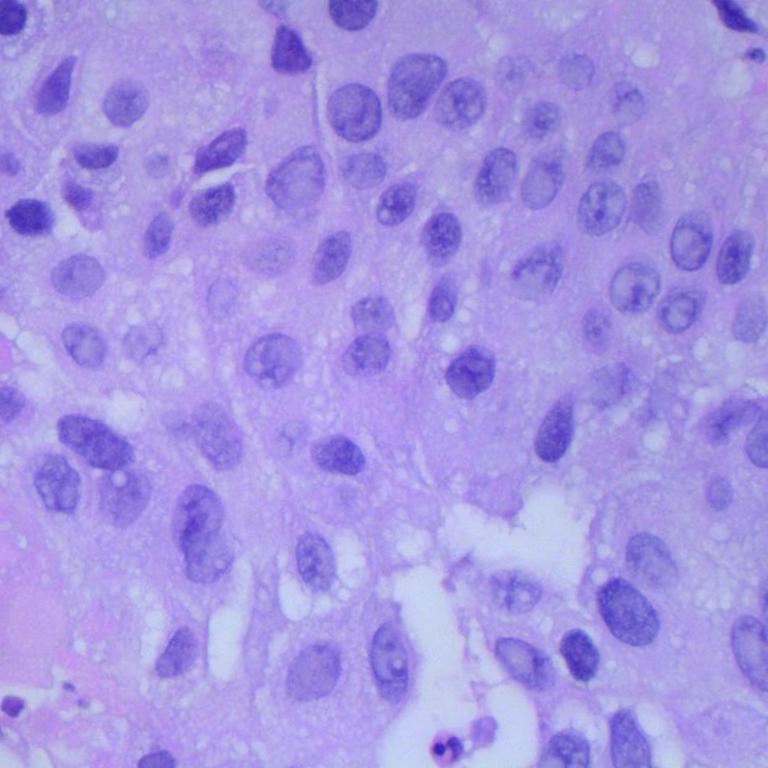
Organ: lung
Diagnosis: squamous carcinomas